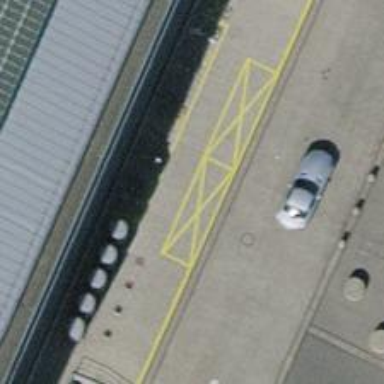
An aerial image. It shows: Bicycle parking area with anchor-type racks.